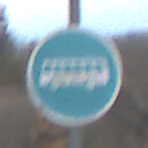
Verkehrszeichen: Busssonderstreifen
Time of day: MorningAfternoon
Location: Outdoor (Suburban)
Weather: Overcast
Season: NotSpecified
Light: Natural